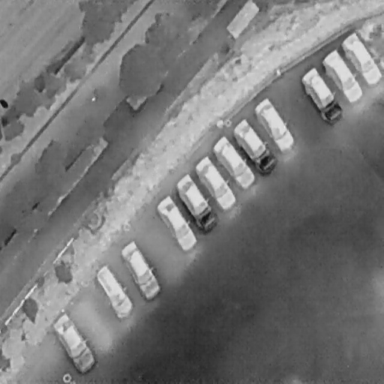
There are 12 Cars in the infrared image.